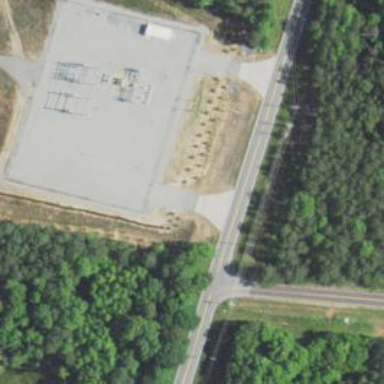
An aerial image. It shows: There is distribution substation enclosed by fence.